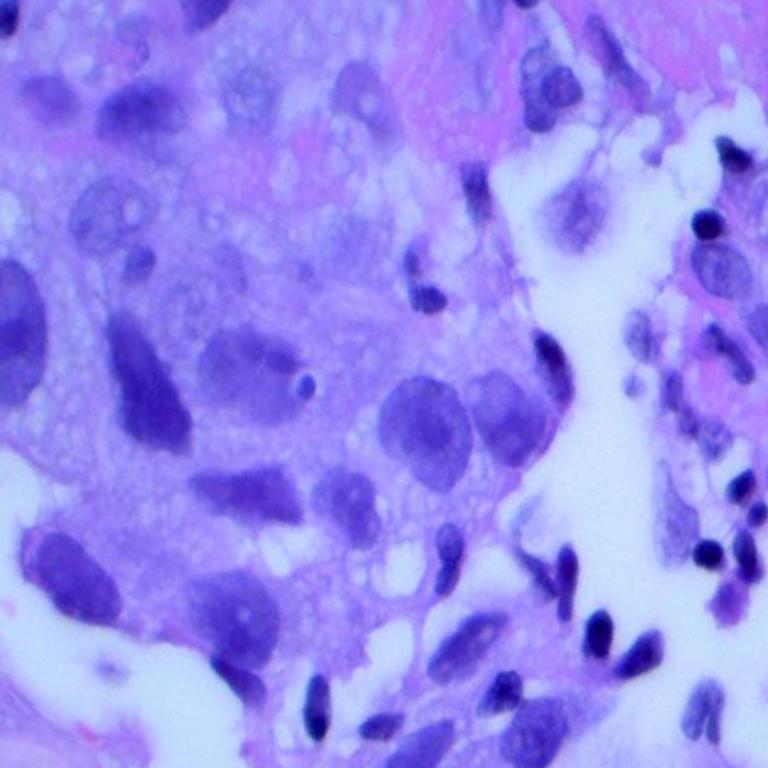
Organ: lung
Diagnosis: adenocarcinomas